Question: I want to create a v-slider, but just on default empty v-slider tag has no width or thumb align center:

This bold point is the thumb of slider and no one slider bar.
'''
<div v-if="typeList[0] === 'grade'" class="formItem__grade">
<v-radio-group v-model="item.value" inline>
<v-radio v-for="el in item.meta.answers" :label="el" :value="el" :disabled="disable"></v-radio>
</v-radio-group>
<!--
<v-slider v-model:model-value="item.value"
:ticks="item.meta.answers"
:max="item.meta.answers.length"
show-ticks="always"
step="1"
tick-size="3"
></v-slider>
-->
<v-slider></v-slider>
</div>
'''
In the commented code, you can see that I tried to set props, but it did not work. So I tried '<v-slider>' without any props (as in the image), but it does not work either.
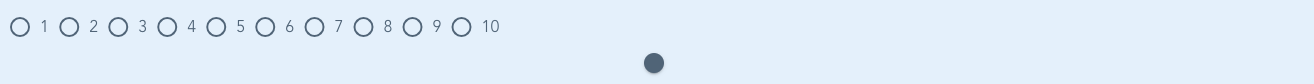
Answer: That happens when you don't wrap you Vuetify components into a 'v-app'. It works when you do:
'''
const { createApp, ref } = Vue;
const { createVuetify} = Vuetify
const vuetify = createVuetify()
const App = {
setup() {
return {
sliderVal1: ref(25),
sliderVal2: ref(1),
item: {meta: {
answers: ['a1', 'a2']
}},
isVapp: ref(true)
}
}
}
const app = createApp(App)
app.use(vuetify).mount('#app')
'''
'''
<link rel="stylesheet" type="text/css" href="https://cdn.jsdelivr.net/npm/vuetify@3.1.6/dist/vuetify.min.css" />
<div id="app">
<label><input type="checkbox" v-model="isVapp"/> with v-app</label>
<component :is="isVapp ? 'VApp' : 'div'">
<div>
<v-slider v-model="sliderVal1" />
</div>
{{sliderVal1}}
<div>
<v-slider
v-model="sliderVal2"
:ticks="Object.fromEntries(Object.entries(item.meta.answers))"
:max="item.meta.answers.length - 1"
show-ticks="always"
step="1"
tick-size="3"
color="blue"
/>
</div>
{{sliderVal2}}
</component>
</div>
<script src="https://unpkg.com/vue@3/dist/vue.global.prod.js"></script>
<script src="https://cdn.jsdelivr.net/npm/vuetify@3.1.6/dist/vuetify.min.js"></script>
'''